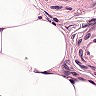
Metastatic tissue present: no